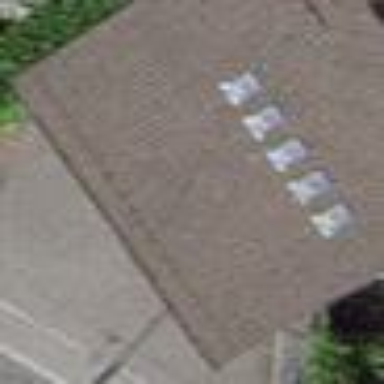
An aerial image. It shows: Shed-shaped garages.